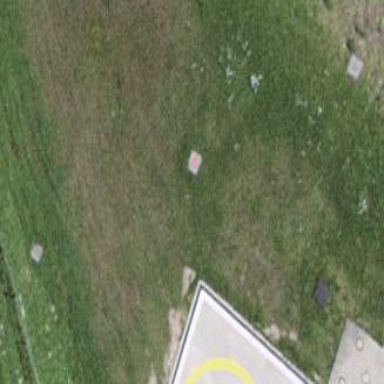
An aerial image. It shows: Helipad with grass surface at airport.